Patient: sex F, age 59
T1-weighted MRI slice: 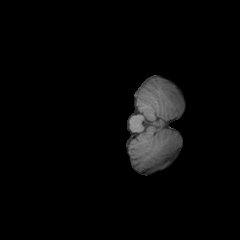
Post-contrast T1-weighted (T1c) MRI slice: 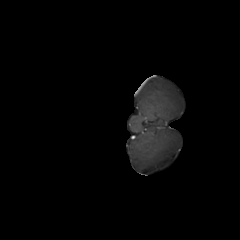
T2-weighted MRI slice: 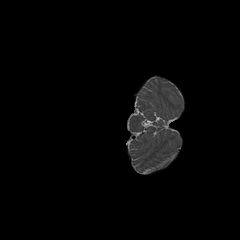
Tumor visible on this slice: no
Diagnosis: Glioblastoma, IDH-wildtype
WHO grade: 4